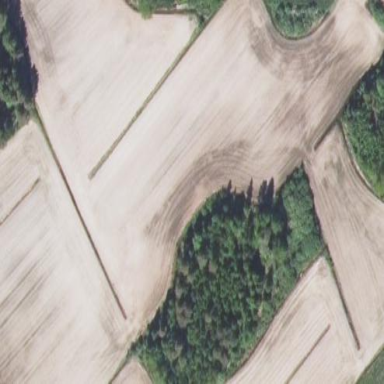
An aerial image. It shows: Forest area.